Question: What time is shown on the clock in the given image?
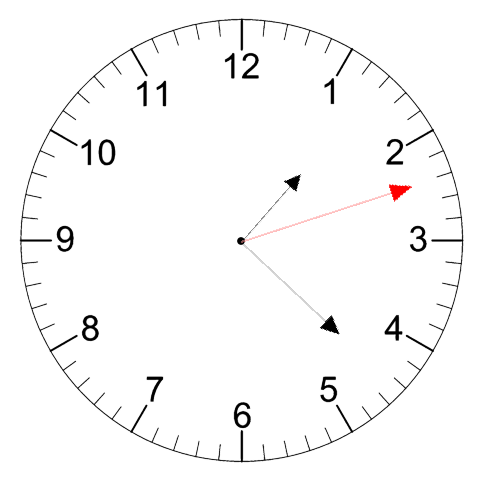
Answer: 01:22:12